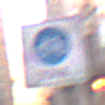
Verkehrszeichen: BeginnFahrradzone
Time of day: MorningAfternoon
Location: Outdoor (Urban)
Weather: PartlyCloudy
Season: NotSpecified
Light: Natural